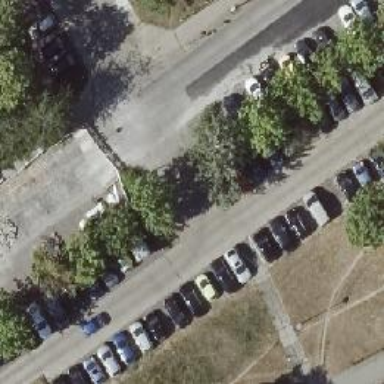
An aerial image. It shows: Concrete parking aisle as service road.